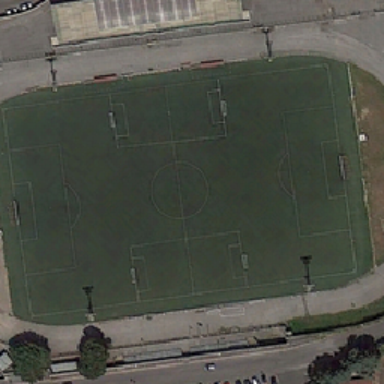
A row of cars parked outside the playground .